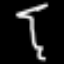
Label: squiggle